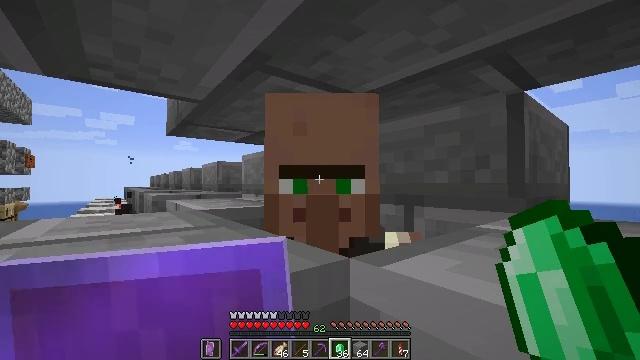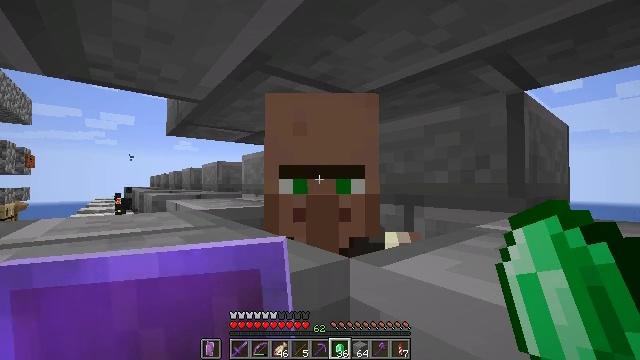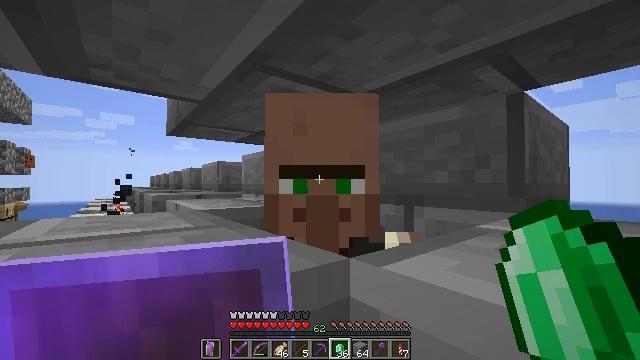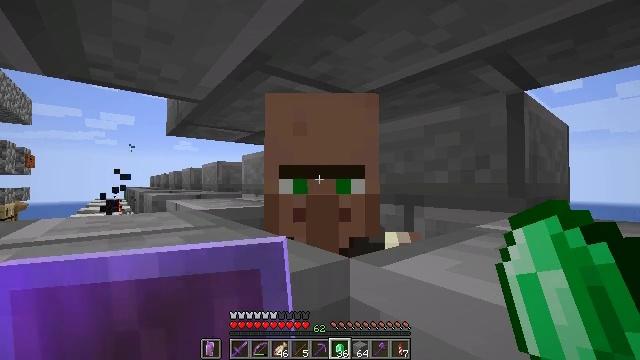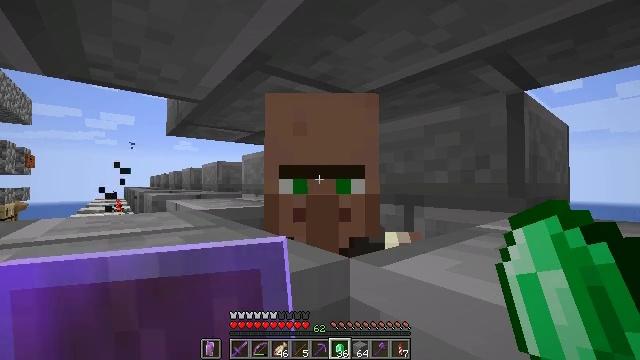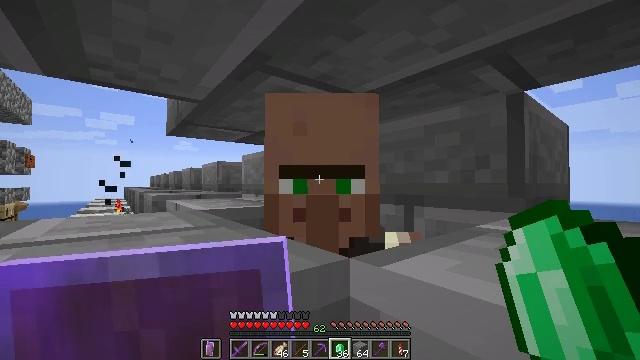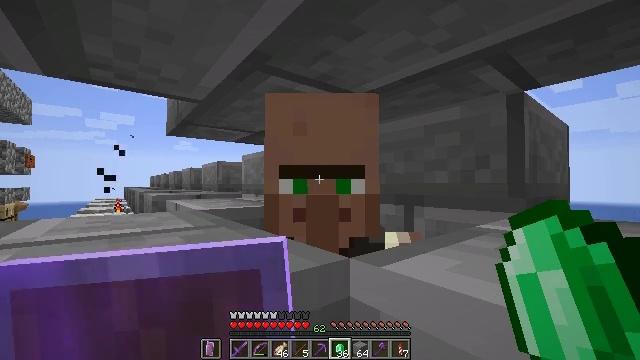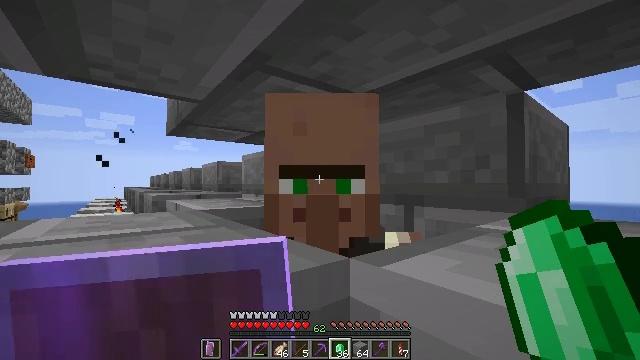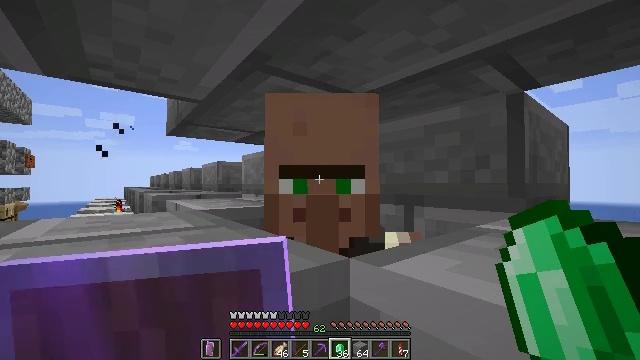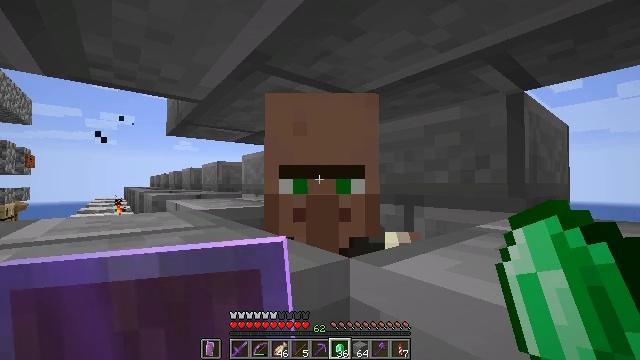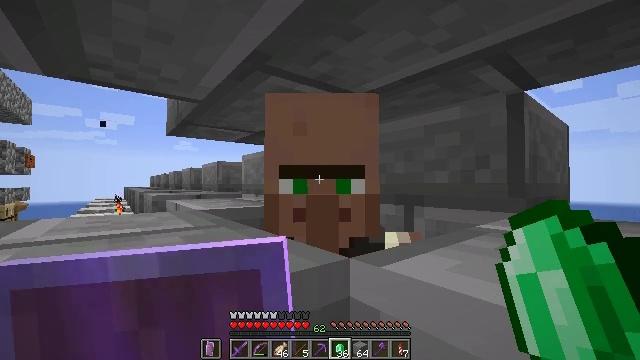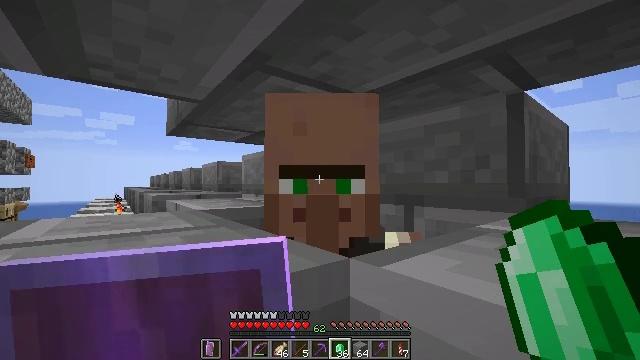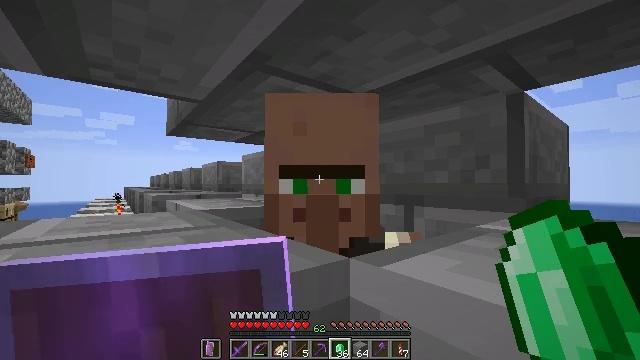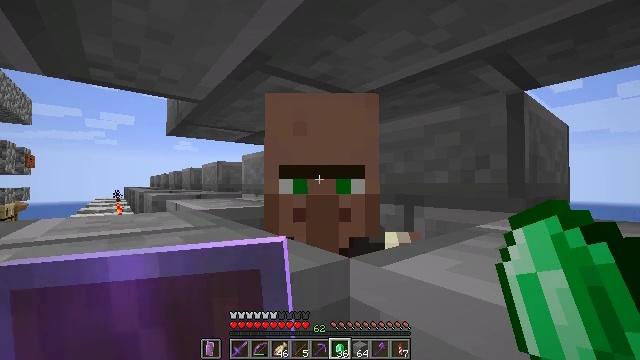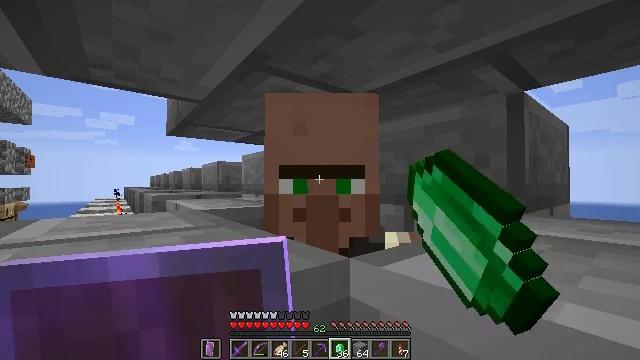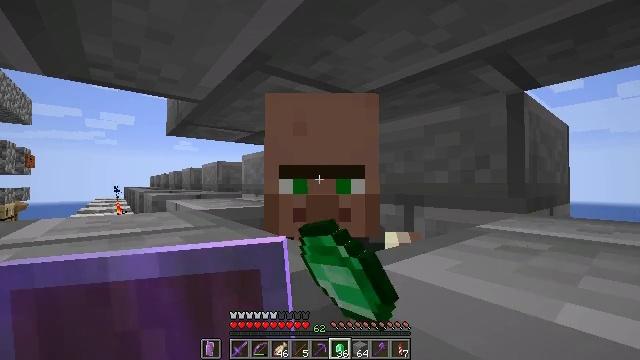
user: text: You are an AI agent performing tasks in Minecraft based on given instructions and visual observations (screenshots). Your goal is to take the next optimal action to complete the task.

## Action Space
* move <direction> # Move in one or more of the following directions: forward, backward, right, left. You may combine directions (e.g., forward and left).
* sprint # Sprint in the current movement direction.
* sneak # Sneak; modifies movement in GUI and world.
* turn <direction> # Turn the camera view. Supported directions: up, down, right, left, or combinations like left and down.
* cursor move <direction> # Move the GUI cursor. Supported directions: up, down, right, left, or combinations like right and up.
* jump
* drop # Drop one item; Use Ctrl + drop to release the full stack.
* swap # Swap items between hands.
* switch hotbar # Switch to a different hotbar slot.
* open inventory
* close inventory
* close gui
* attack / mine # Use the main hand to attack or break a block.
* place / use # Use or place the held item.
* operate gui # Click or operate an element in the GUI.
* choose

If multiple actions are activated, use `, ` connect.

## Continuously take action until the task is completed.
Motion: motion action
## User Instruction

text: craft item lime terracotta
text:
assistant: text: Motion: no_op
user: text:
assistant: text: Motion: no_op
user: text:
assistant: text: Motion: no_op
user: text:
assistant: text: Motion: no_op
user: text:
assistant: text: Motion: no_op
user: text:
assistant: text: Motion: no_op
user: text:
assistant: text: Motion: no_op
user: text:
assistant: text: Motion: no_op
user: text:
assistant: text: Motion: no_op
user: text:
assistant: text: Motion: no_op
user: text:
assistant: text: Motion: no_op
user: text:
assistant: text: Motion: no_op
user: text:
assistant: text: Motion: use / place
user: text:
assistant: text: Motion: use / place
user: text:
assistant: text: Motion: use / place
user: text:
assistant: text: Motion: no_op
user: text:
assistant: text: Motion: no_op
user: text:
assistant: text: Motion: no_op
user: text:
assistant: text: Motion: no_op
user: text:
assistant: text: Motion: no_op
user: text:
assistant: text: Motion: no_op
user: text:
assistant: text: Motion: no_op
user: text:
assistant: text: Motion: no_op
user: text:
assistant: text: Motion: no_op
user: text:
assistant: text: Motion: no_op
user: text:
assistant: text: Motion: no_op
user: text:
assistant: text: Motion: no_op
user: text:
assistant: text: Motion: no_op
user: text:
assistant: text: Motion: no_op
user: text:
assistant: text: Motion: no_op